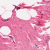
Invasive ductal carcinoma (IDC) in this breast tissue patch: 0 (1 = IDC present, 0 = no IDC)